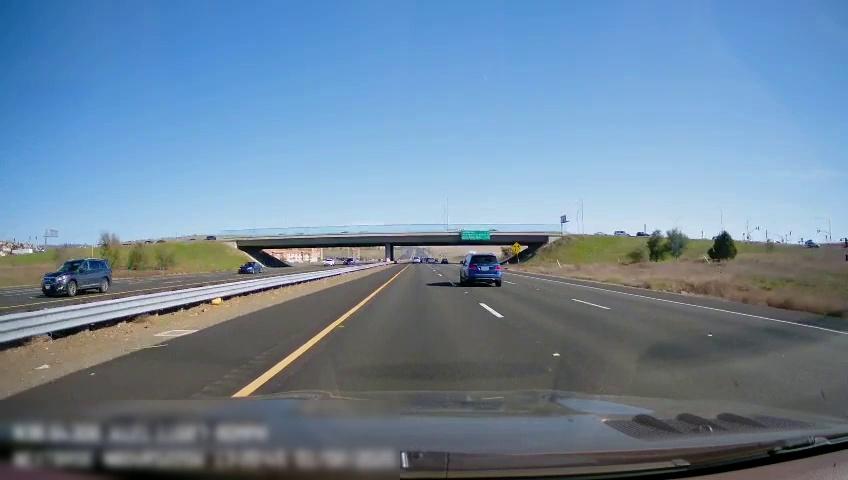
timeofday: Day
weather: Sunny
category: Drivable Space
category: Drivable Space
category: Vehicles | SUV
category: Vehicles | Car
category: Vehicles | Car
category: Vehicles | Car
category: Vehicles | Car
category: Vehicles | SUV
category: Vehicles | Car
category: Lanes | Opposite Lane
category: Lanes | Opposite Lane
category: Lanes | Current Lane
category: Lanes | Current Lane
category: Lanes | Alternate Lane
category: Lanes | Alternate Lane
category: Traffic | Signs
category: Traffic | Signs